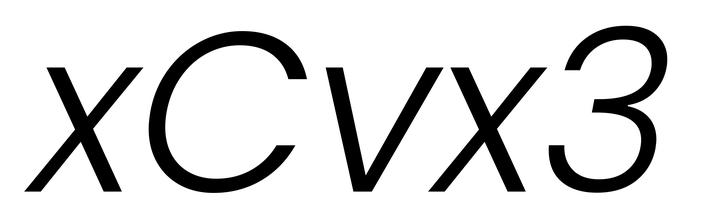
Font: Poppins-LightItalic